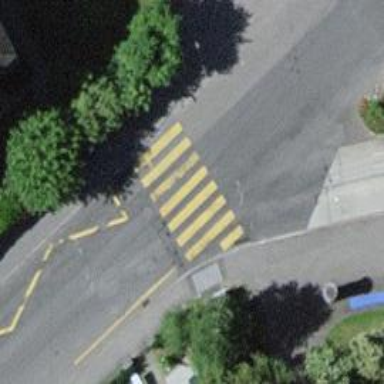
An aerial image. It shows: Uncontrolled zebra crossing with notable zebra markings.